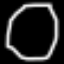
Label: octagon